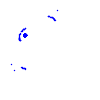
Particle: electron